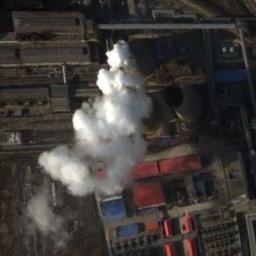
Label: thermal_power_station